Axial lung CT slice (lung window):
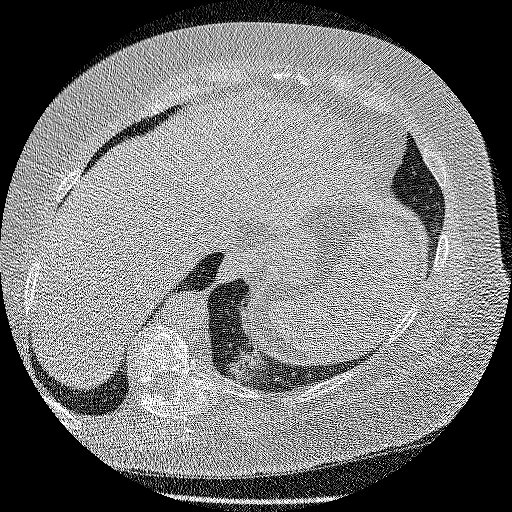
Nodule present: no